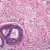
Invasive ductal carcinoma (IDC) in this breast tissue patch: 0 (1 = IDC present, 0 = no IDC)